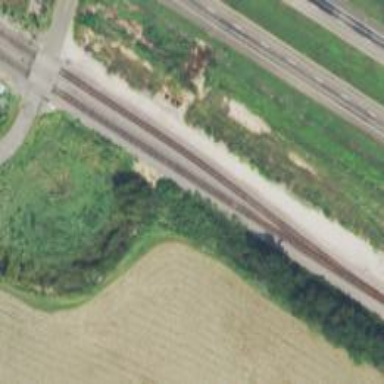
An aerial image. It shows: Railway siding with rails.